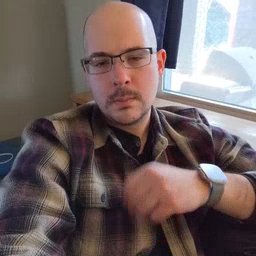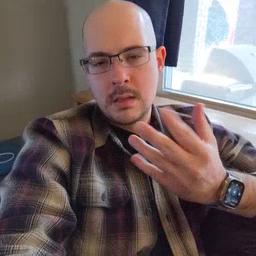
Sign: many